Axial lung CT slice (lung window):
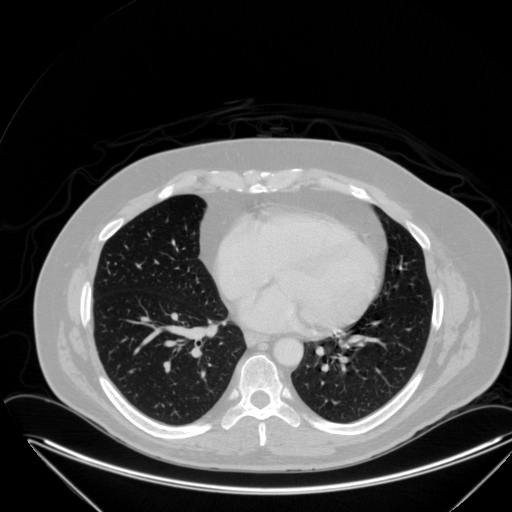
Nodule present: no